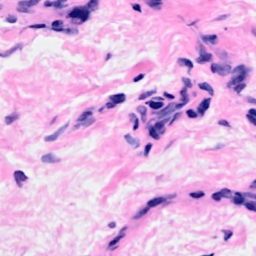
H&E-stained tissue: Breast